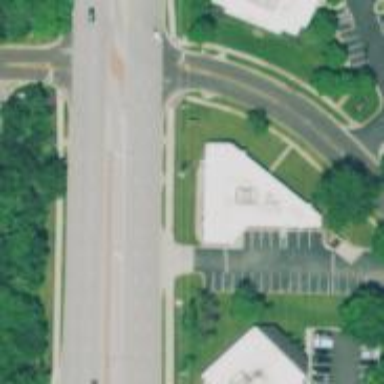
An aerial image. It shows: Road with dash markings.